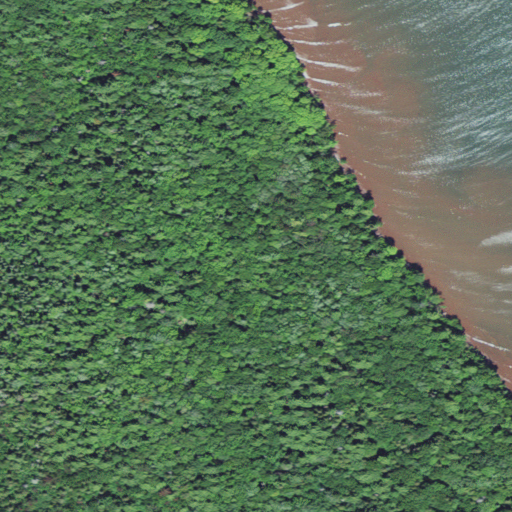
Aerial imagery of cape in Michigan named Fourteen Mile Point containing woody wetlands, evergreen forest, open water, mixed forest, and barren land